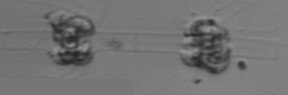
Label: Leptocylindrus_mediterraneus